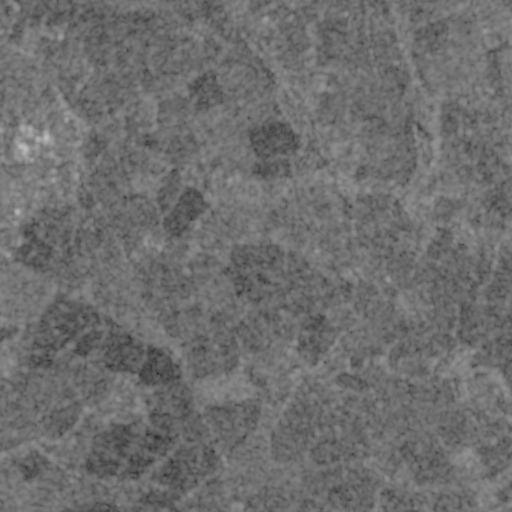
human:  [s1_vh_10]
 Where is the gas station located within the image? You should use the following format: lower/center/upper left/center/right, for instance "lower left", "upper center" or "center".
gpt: The gas station is located in the upper left of the image.
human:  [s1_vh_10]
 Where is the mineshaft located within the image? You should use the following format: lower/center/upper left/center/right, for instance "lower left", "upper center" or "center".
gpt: The mineshaft is located in the upper right of the image.
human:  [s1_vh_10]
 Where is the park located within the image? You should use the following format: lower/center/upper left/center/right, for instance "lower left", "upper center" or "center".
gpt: The park is located in the center left of the image.
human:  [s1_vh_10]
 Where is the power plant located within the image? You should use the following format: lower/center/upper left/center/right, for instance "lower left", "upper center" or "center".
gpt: There is no power plant in the image.

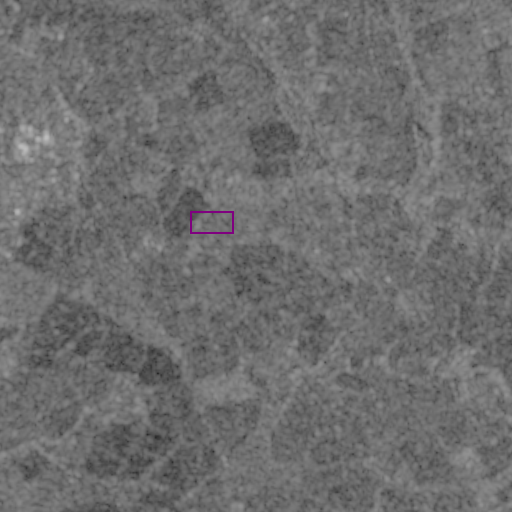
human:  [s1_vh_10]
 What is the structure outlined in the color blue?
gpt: There is no blue outline.
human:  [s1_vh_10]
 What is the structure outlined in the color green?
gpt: There is no structure outlined in green.